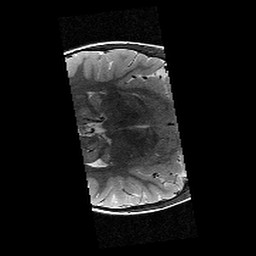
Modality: T2w
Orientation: axial
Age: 11
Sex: female
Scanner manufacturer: siemens
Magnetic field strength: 3 T
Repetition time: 9.23 s
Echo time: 0.067 s